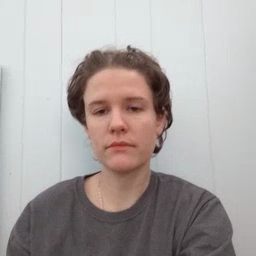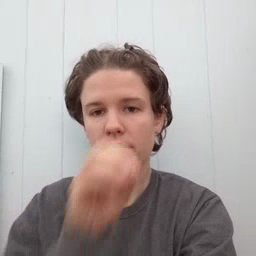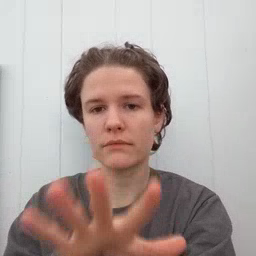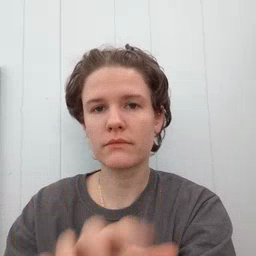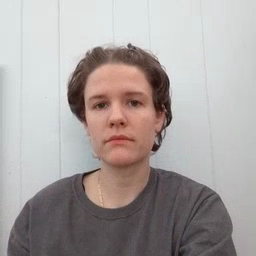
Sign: blow